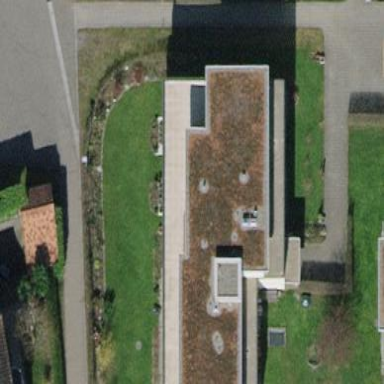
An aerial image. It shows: Yellow apartments building with roof covered in plants.